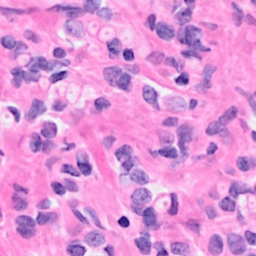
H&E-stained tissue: Breast